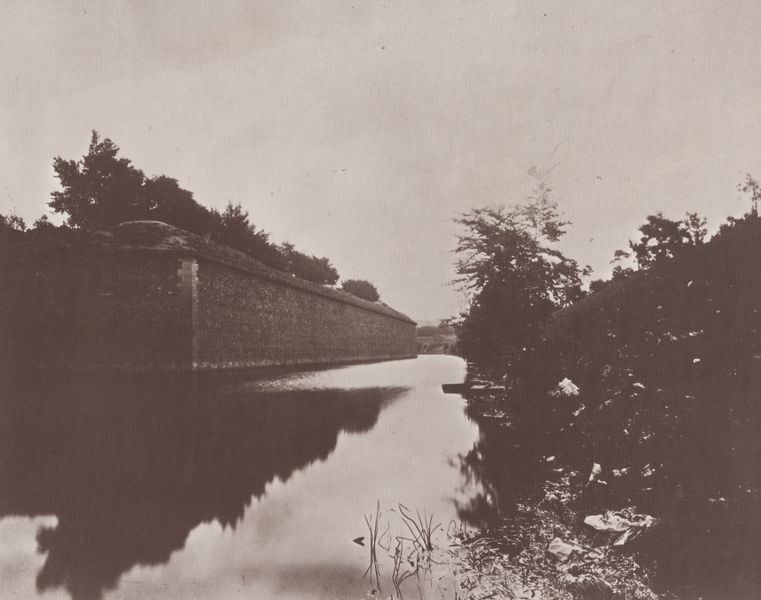
Titel: Befestigungsanlagen, Porte de Sèvres, Paris
Künstler: Jean Eugène Auguste Atget
Standort: Paris
Institution: Bibliothèque Nationale, Cabinet des Estampes
Schlagwörter: himmel, schatten, wasser, weiß, wolken, bäume, fluss, ufer, grau, licht, schwarz, anlage, park, ferne, gräser, halme, schilf, spiegelung, weite, büsche, sträucher, pflanzen, garten, ruhig, mauer, stille, glatt, foto, fotografie, photographie, schwarzweiß, photo, báume, ruhif